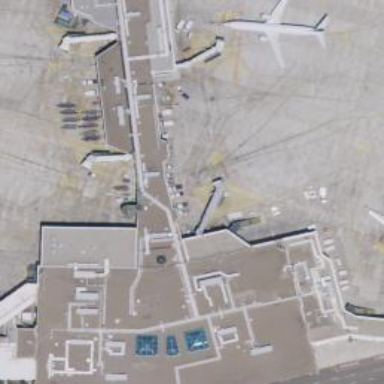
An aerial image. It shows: Airport gate.